Question: How can I outputthis table exactly like that in LaTeX?

I'm using the latest versions of WindEdt and LaTeX.
Thank you.
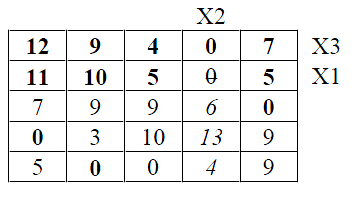
Answer: I've been trying to reproduce exactly the same, as simply as possible.
The code:
'''
\documentclass{article}
egin{document}
%egin{table}
egin{tabular}{|c|c|c|c|c|c}
\multicolumn{1}{c}{ } & \multicolumn{1}{c}{ } & \multicolumn{1}{c}{ } & %
\multicolumn{1}{c}{X2} & \multicolumn{1}{c}{ } & \multicolumn{1}{c}{ }\
\cline{1-5}
extbf{12} & extbf{9} & extbf{4} & extbf{0} & extbf{7} & X3\
\cline{1-5}
extbf{11} & extbf{10} & extbf{5} & 0 & extbf{5} & X1\
\cline{1-5}
7 & 9 & 9 & 6 & extbf{0} & \
\cline{1-5}
extbf{0} & 3 & 10 & extit{13} & 9 & \
\cline{1-5}
5 & extbf{0} & 0 & extit{4} & 9 & \
\cline{1-5}
\end{tabular}
%\end{table}
\end{document}
'''
produces this output:

Don't hesitate to comment if you need further explaination.